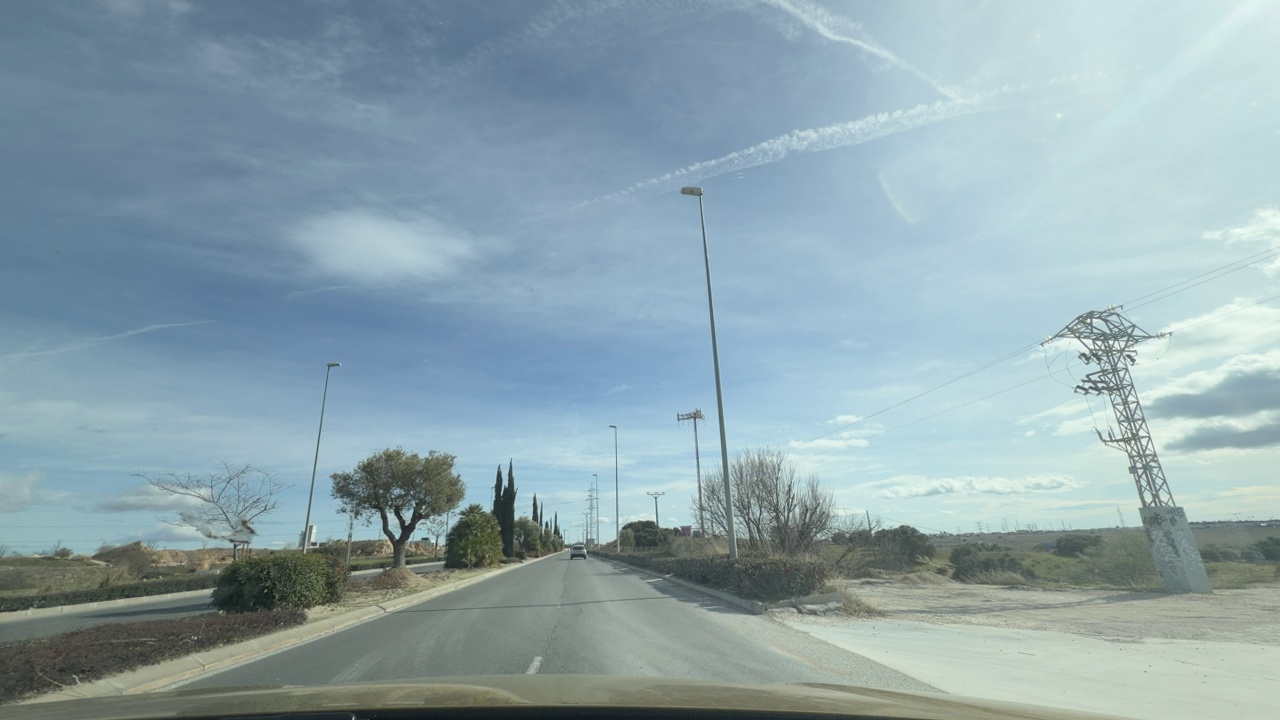
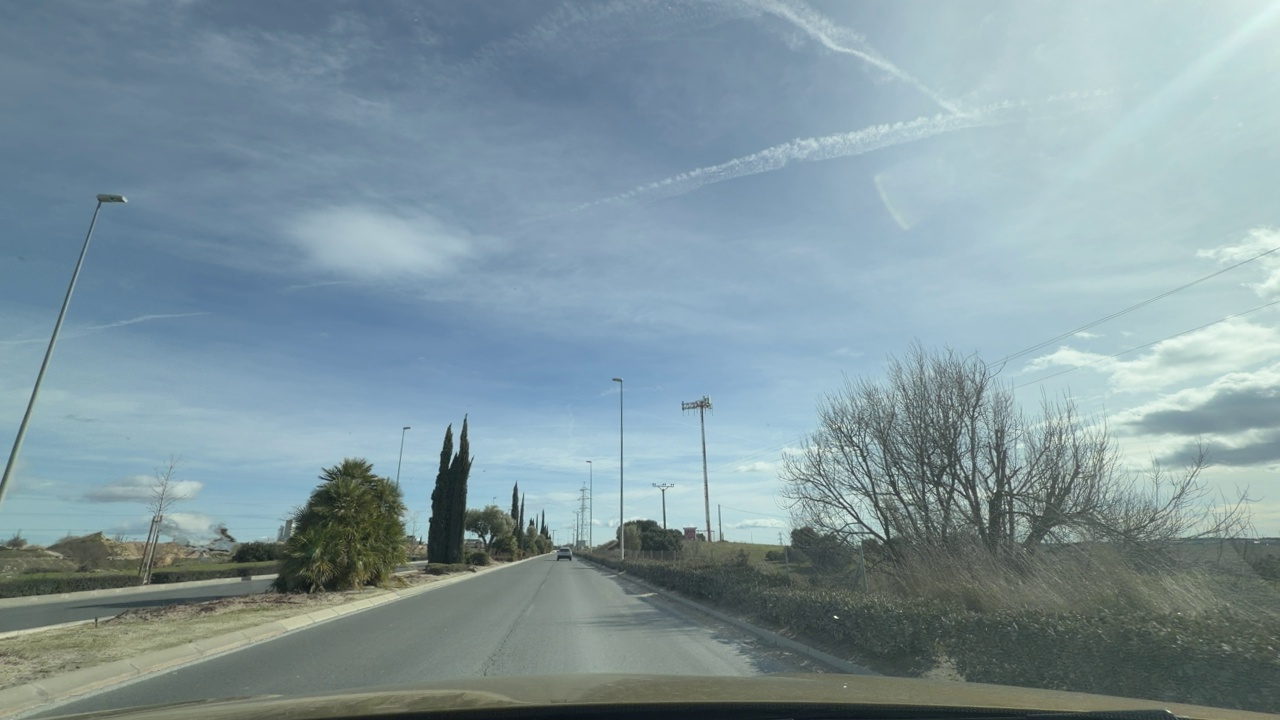
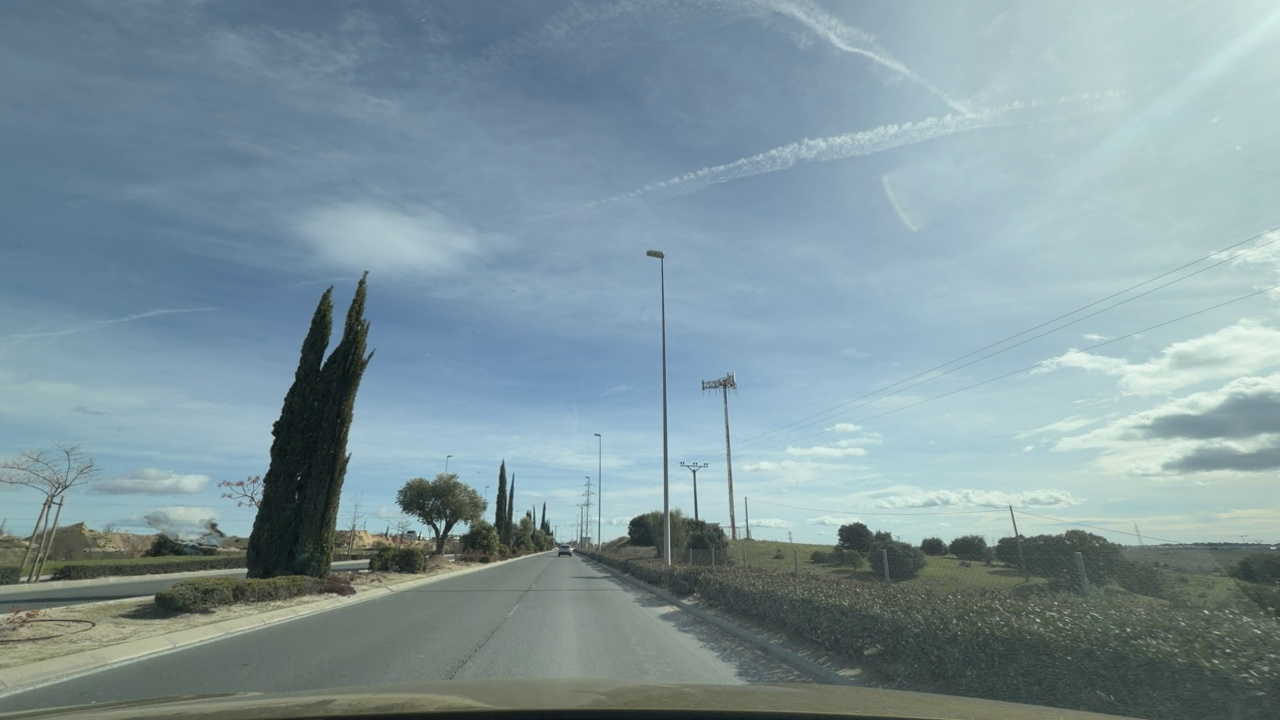
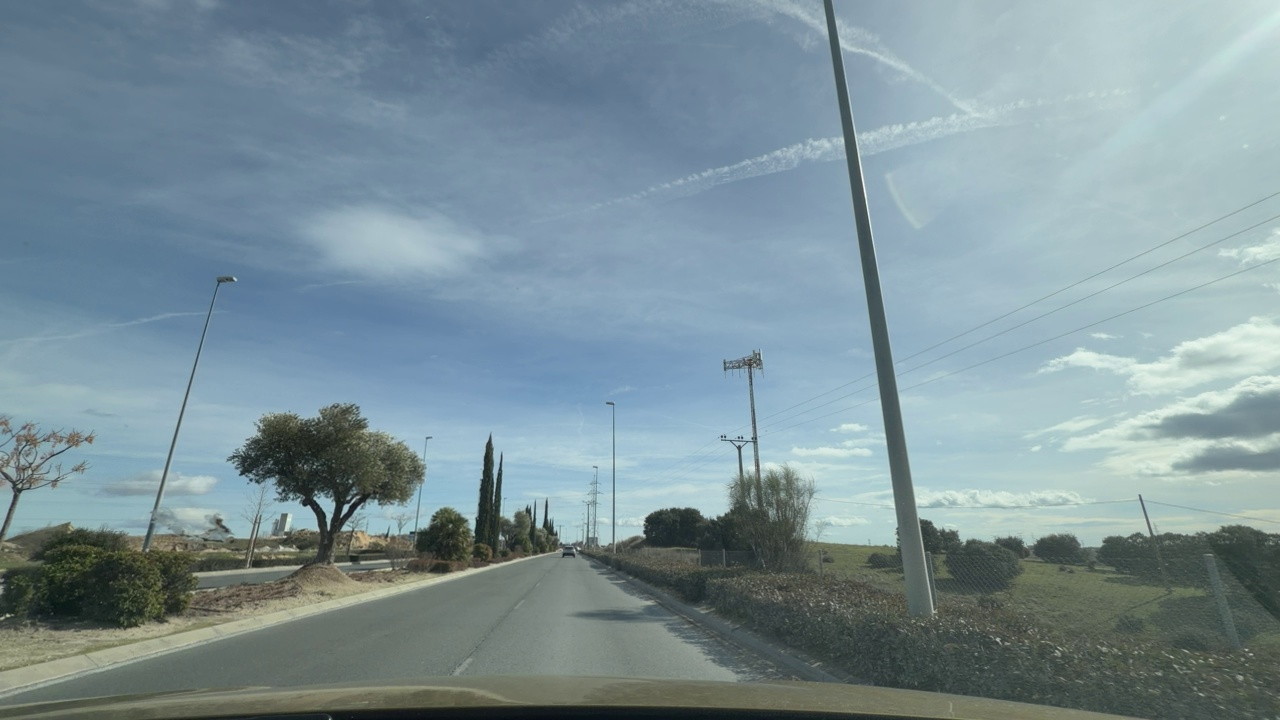
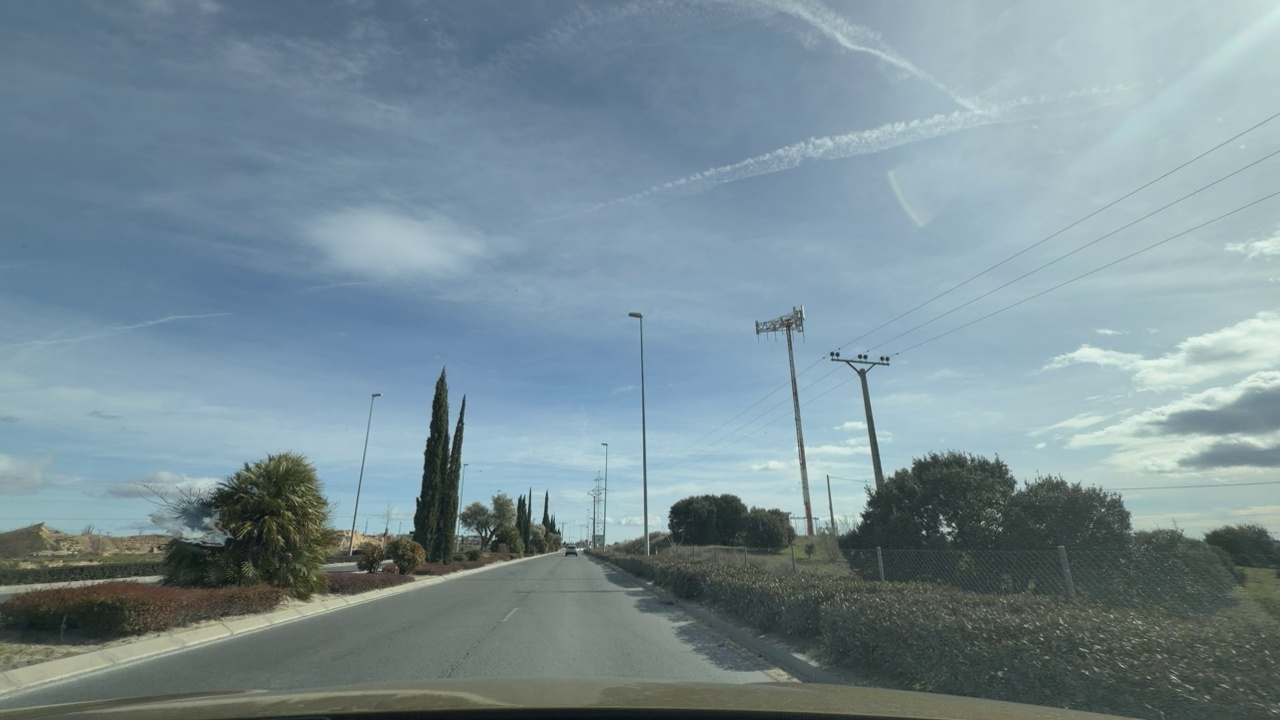
Situation: empty
Question: Is any vehicle partially overlapping the lane boundary markings of the ego lane?
Answer: No
Reasoning: There are no other visible vehicles ahead.

Situation: empty
Question: Are construction-related signs, cones, temporary signals, or closed lanes visible in the scene?
Answer: No
Reasoning: No visible construction signs or obstacles ahead of the ego vehicle.

Situation: empty
Question: Are temporary yellow lane markings visible?
Answer: No
Reasoning: Only regular white markings are visible.

Situation: empty
Question: Are road workers visible on or near the roadway?
Answer: No
Reasoning: There are no visible construction workers.